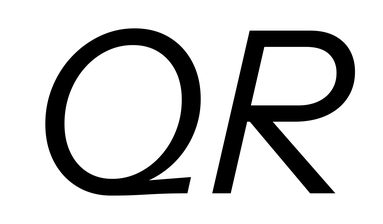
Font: InstrumentSans-Italic_Italic